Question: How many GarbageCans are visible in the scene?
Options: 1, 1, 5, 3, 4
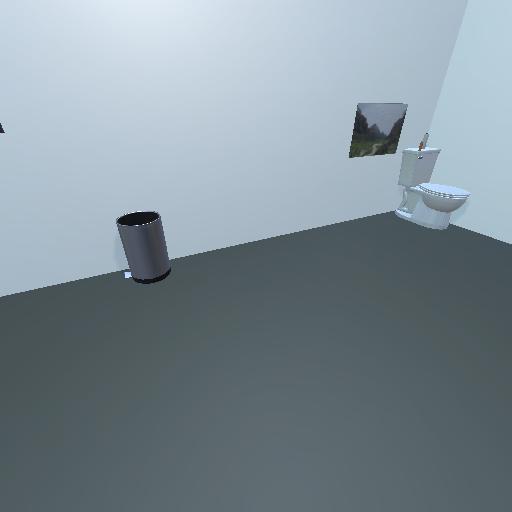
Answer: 1